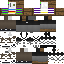
A male human skin with medium skin, wearing brown long hair dressed in a blue hoodie and black pants, featuring a closed mouth.